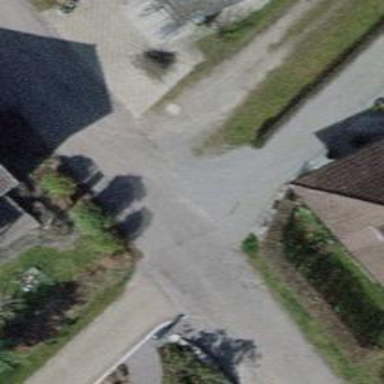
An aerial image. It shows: Paved living street.